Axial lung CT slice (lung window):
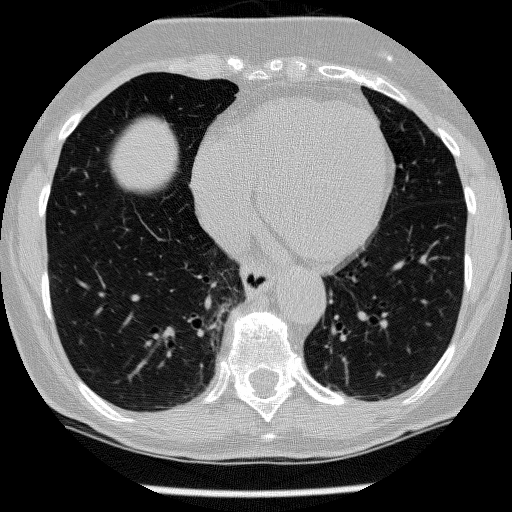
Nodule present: no